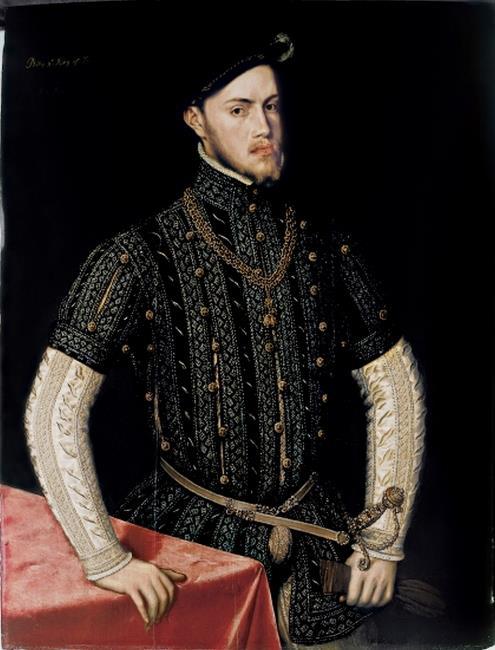
Title: Portrait of Philips II van Habsburg (1527-1598)
Artist: Antonio Moro
Earliest date: 1549
Latest date: 1550
Genre: painting
Iconography: Gloves
Keywords: man's portrait, young man, monarch, three-quarter length, head to the right, body facing right, standing (position), facing front, glove/gloves in hand, beret with feather, rapier, Order of the Golden Fleece, table